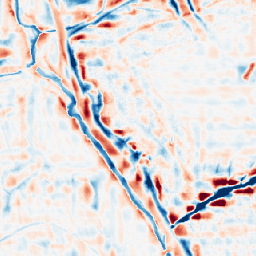
Category: wavelet
Decomposition family: wavelet_reverse_biorthogonal
Decomposition parameters: wavelet: rbio1.3
level: 4
Upsampling method: nearest
Upsampling parameters: scale: 4
Upsampling scale: 4